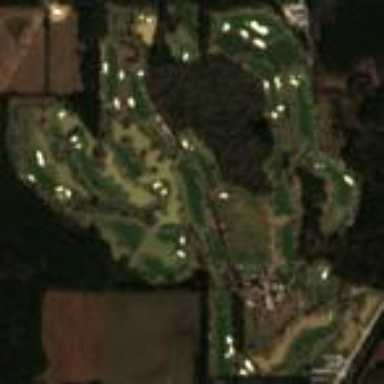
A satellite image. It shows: Golf course surrounded by greenery.